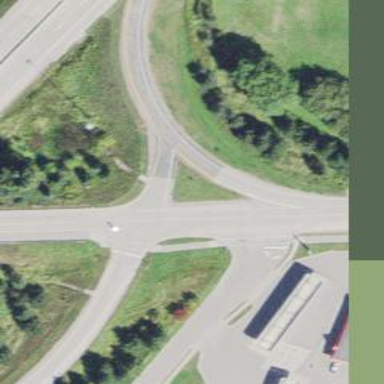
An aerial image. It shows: Marked crossing on cycleway.